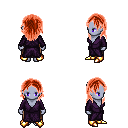
a pixel art fantasy rpg character, female body template, dark elf, purple skin, purple robe, robe skirt, red long hairstyle, gold boots, four views (front, back, left, right), 2x2 character sprite sheet, small pixel art, hard edges, no anti-aliasing